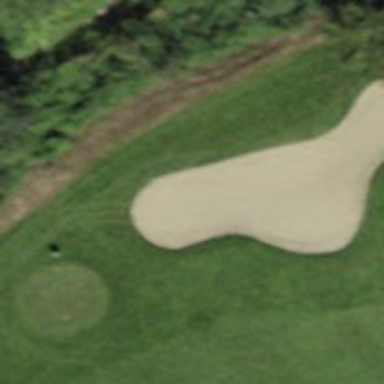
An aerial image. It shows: Golf bunker filled with sandy terrain.